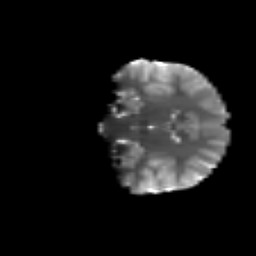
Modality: T2w
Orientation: coronal
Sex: female
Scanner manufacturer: siemens
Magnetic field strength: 3 T
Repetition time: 5 s
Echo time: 0.071 s